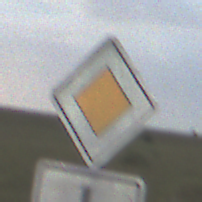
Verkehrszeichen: Vorfahrtsstrasse
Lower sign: VerlaufVorfahrtsstrasse1
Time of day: Night
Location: Outdoor (Nature)
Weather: Overcast
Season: NotSpecified
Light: Artificial